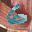
Label: 6